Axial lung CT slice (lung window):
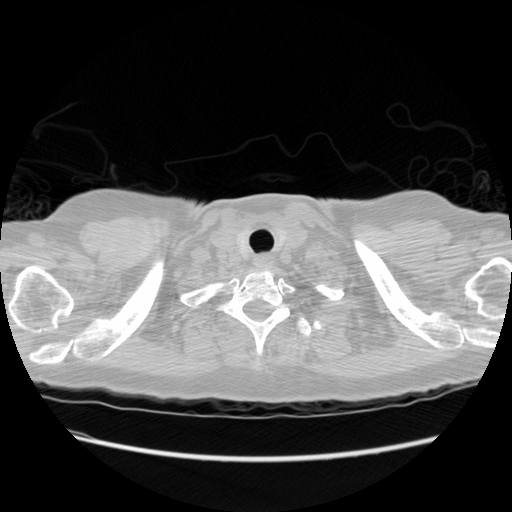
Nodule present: no